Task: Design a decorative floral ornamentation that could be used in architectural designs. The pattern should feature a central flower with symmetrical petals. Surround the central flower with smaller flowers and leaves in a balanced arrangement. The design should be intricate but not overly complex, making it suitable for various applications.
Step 1501:
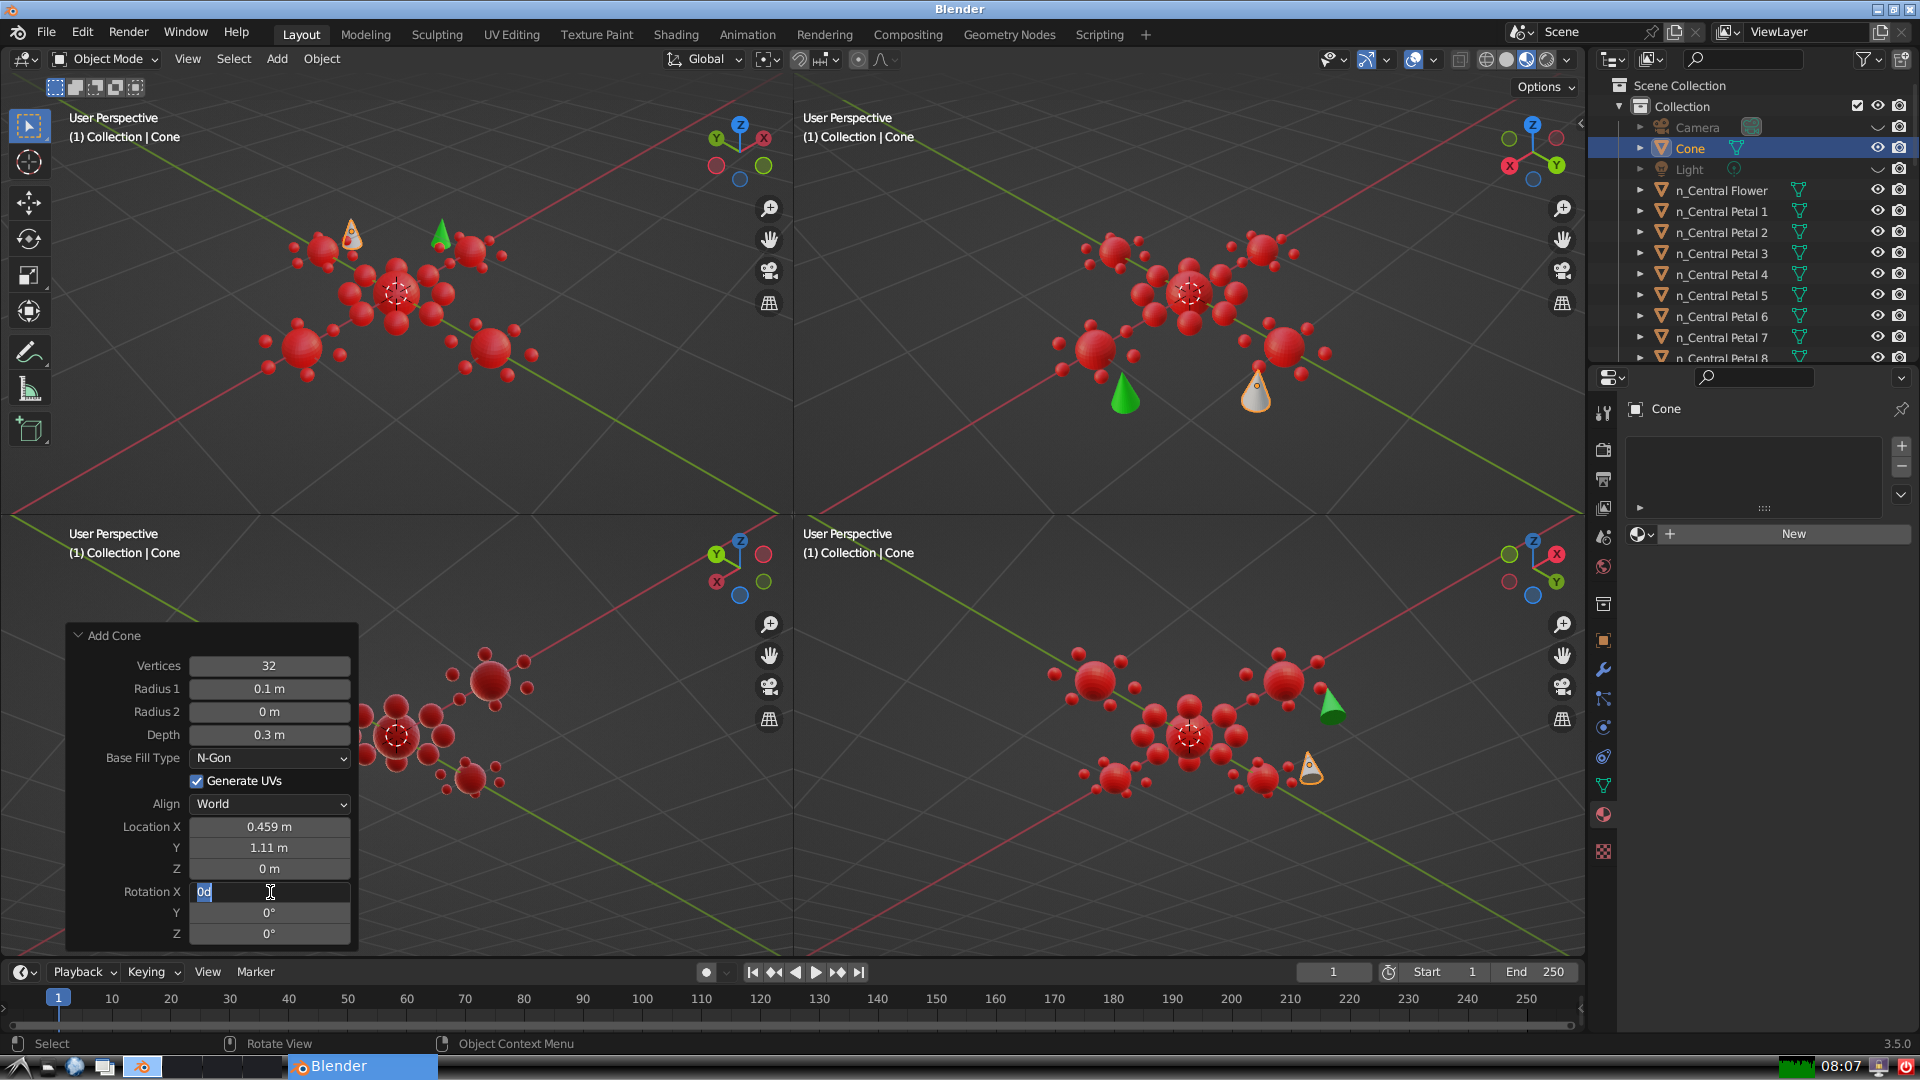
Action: input_text: 0.0